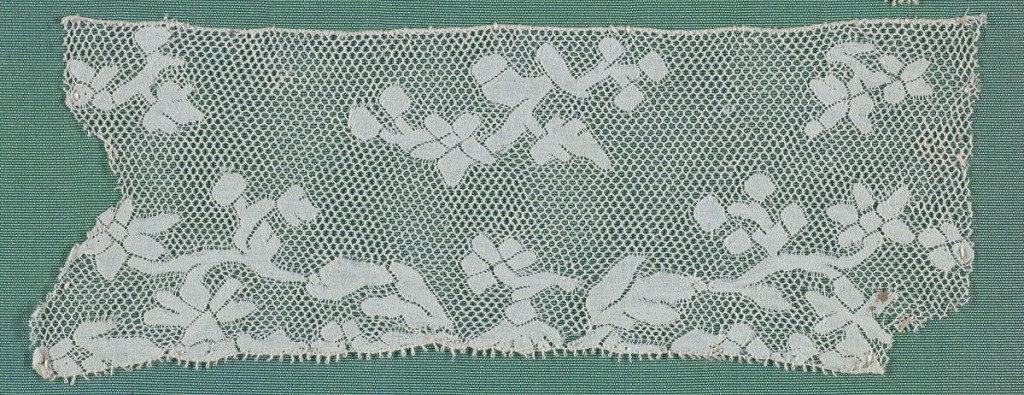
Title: Bobbin Lace 5
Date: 18th century
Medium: linen Technique: bobbin lace
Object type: Fragment
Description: Fragment of Valenciennes lace has a design of squarish conventionalized flowering branches. Round mesh.